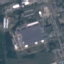
Land use / land cover: Industrial